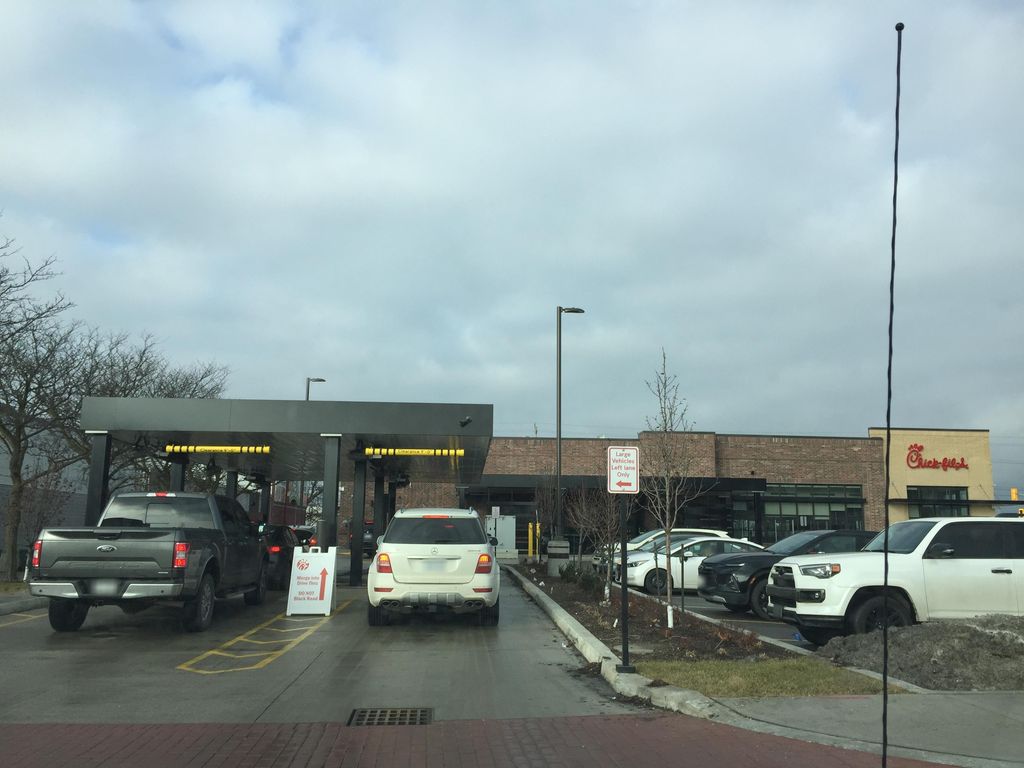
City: kitchener-waterloo